A time-domain vibration trace from a rotating-machine test bench is shown. Determine the machine's mechanical condition. Answer with exactly one of: normal, misalignment, unbalance, looseness.
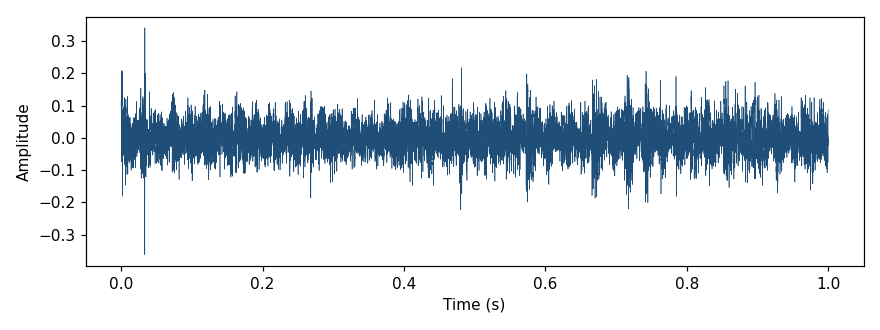
Answer: misalignment